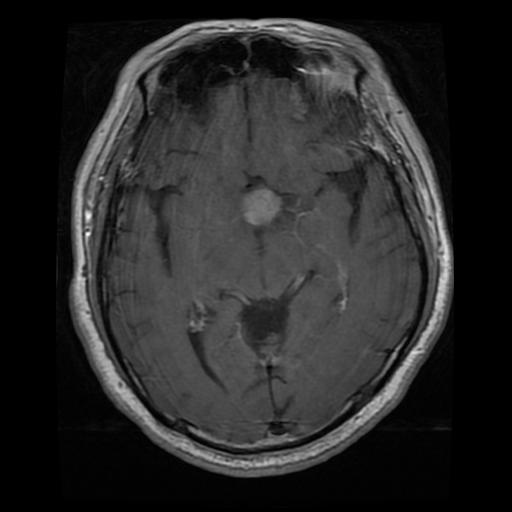
Label: pituitary